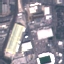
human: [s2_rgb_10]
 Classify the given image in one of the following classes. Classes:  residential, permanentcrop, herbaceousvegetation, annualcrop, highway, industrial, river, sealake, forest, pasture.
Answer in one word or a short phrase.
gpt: Industrial